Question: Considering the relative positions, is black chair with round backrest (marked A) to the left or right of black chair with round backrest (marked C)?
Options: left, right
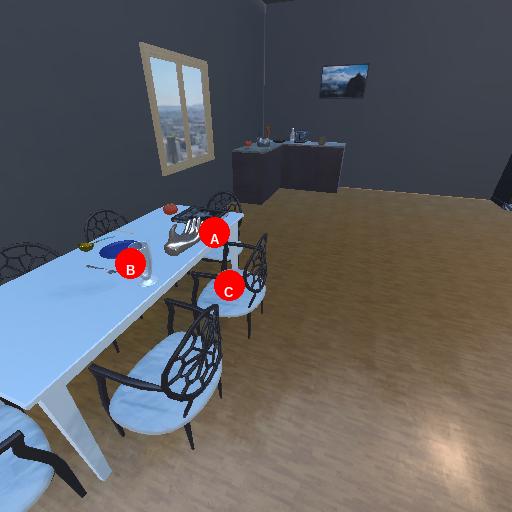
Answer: left